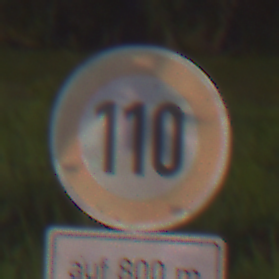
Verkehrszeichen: Geschwindigkeit110
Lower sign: LaengeEinerStrecke5
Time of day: Night
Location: Outdoor (Suburban)
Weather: PartlyCloudy
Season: NotSpecified
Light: Artificial